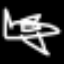
Label: airplane